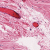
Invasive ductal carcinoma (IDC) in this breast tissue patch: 0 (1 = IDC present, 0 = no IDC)